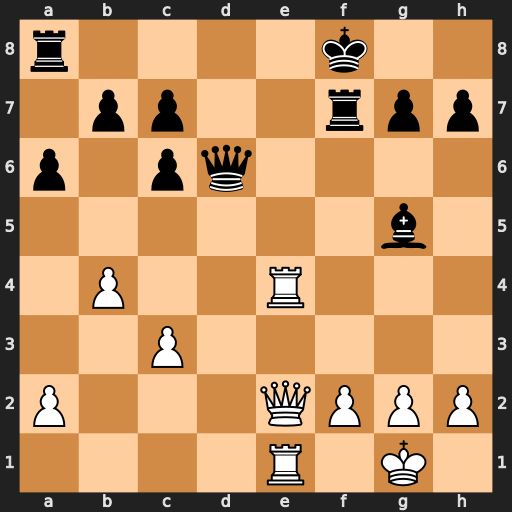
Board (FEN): r4k2/1pp2rpp/p1pq4/6b1/1P2R3/2P5/P3QPPP/4R1K1
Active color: w
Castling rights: -
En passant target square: -
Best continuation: Re8+ Rxe8 Qxe8#